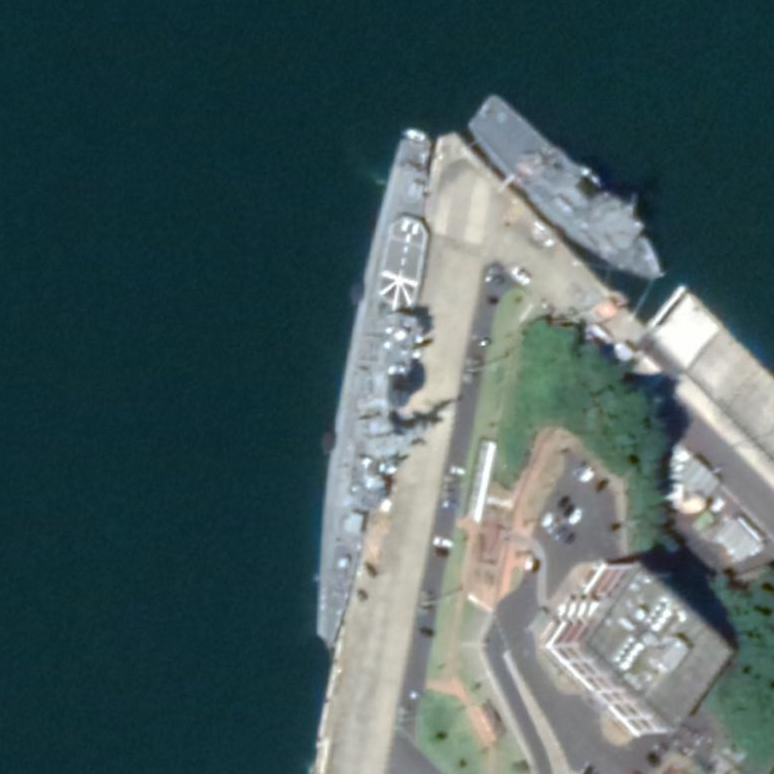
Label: Abukuma-class_frigate